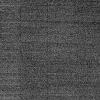
Atmospheric dust classification: dusty